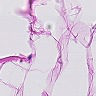
Metastatic tissue present: no